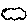
Label: cloud